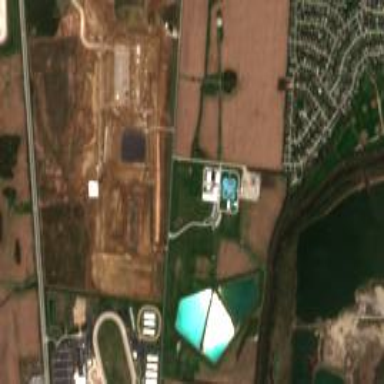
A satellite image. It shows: Water works facility.